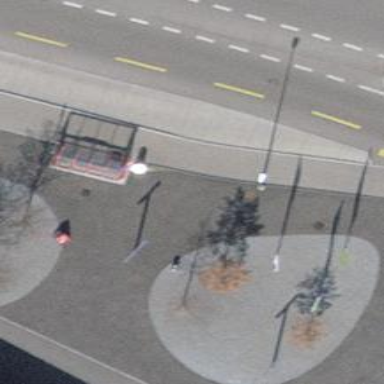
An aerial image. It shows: Platform for public transport with shelter.